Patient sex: F
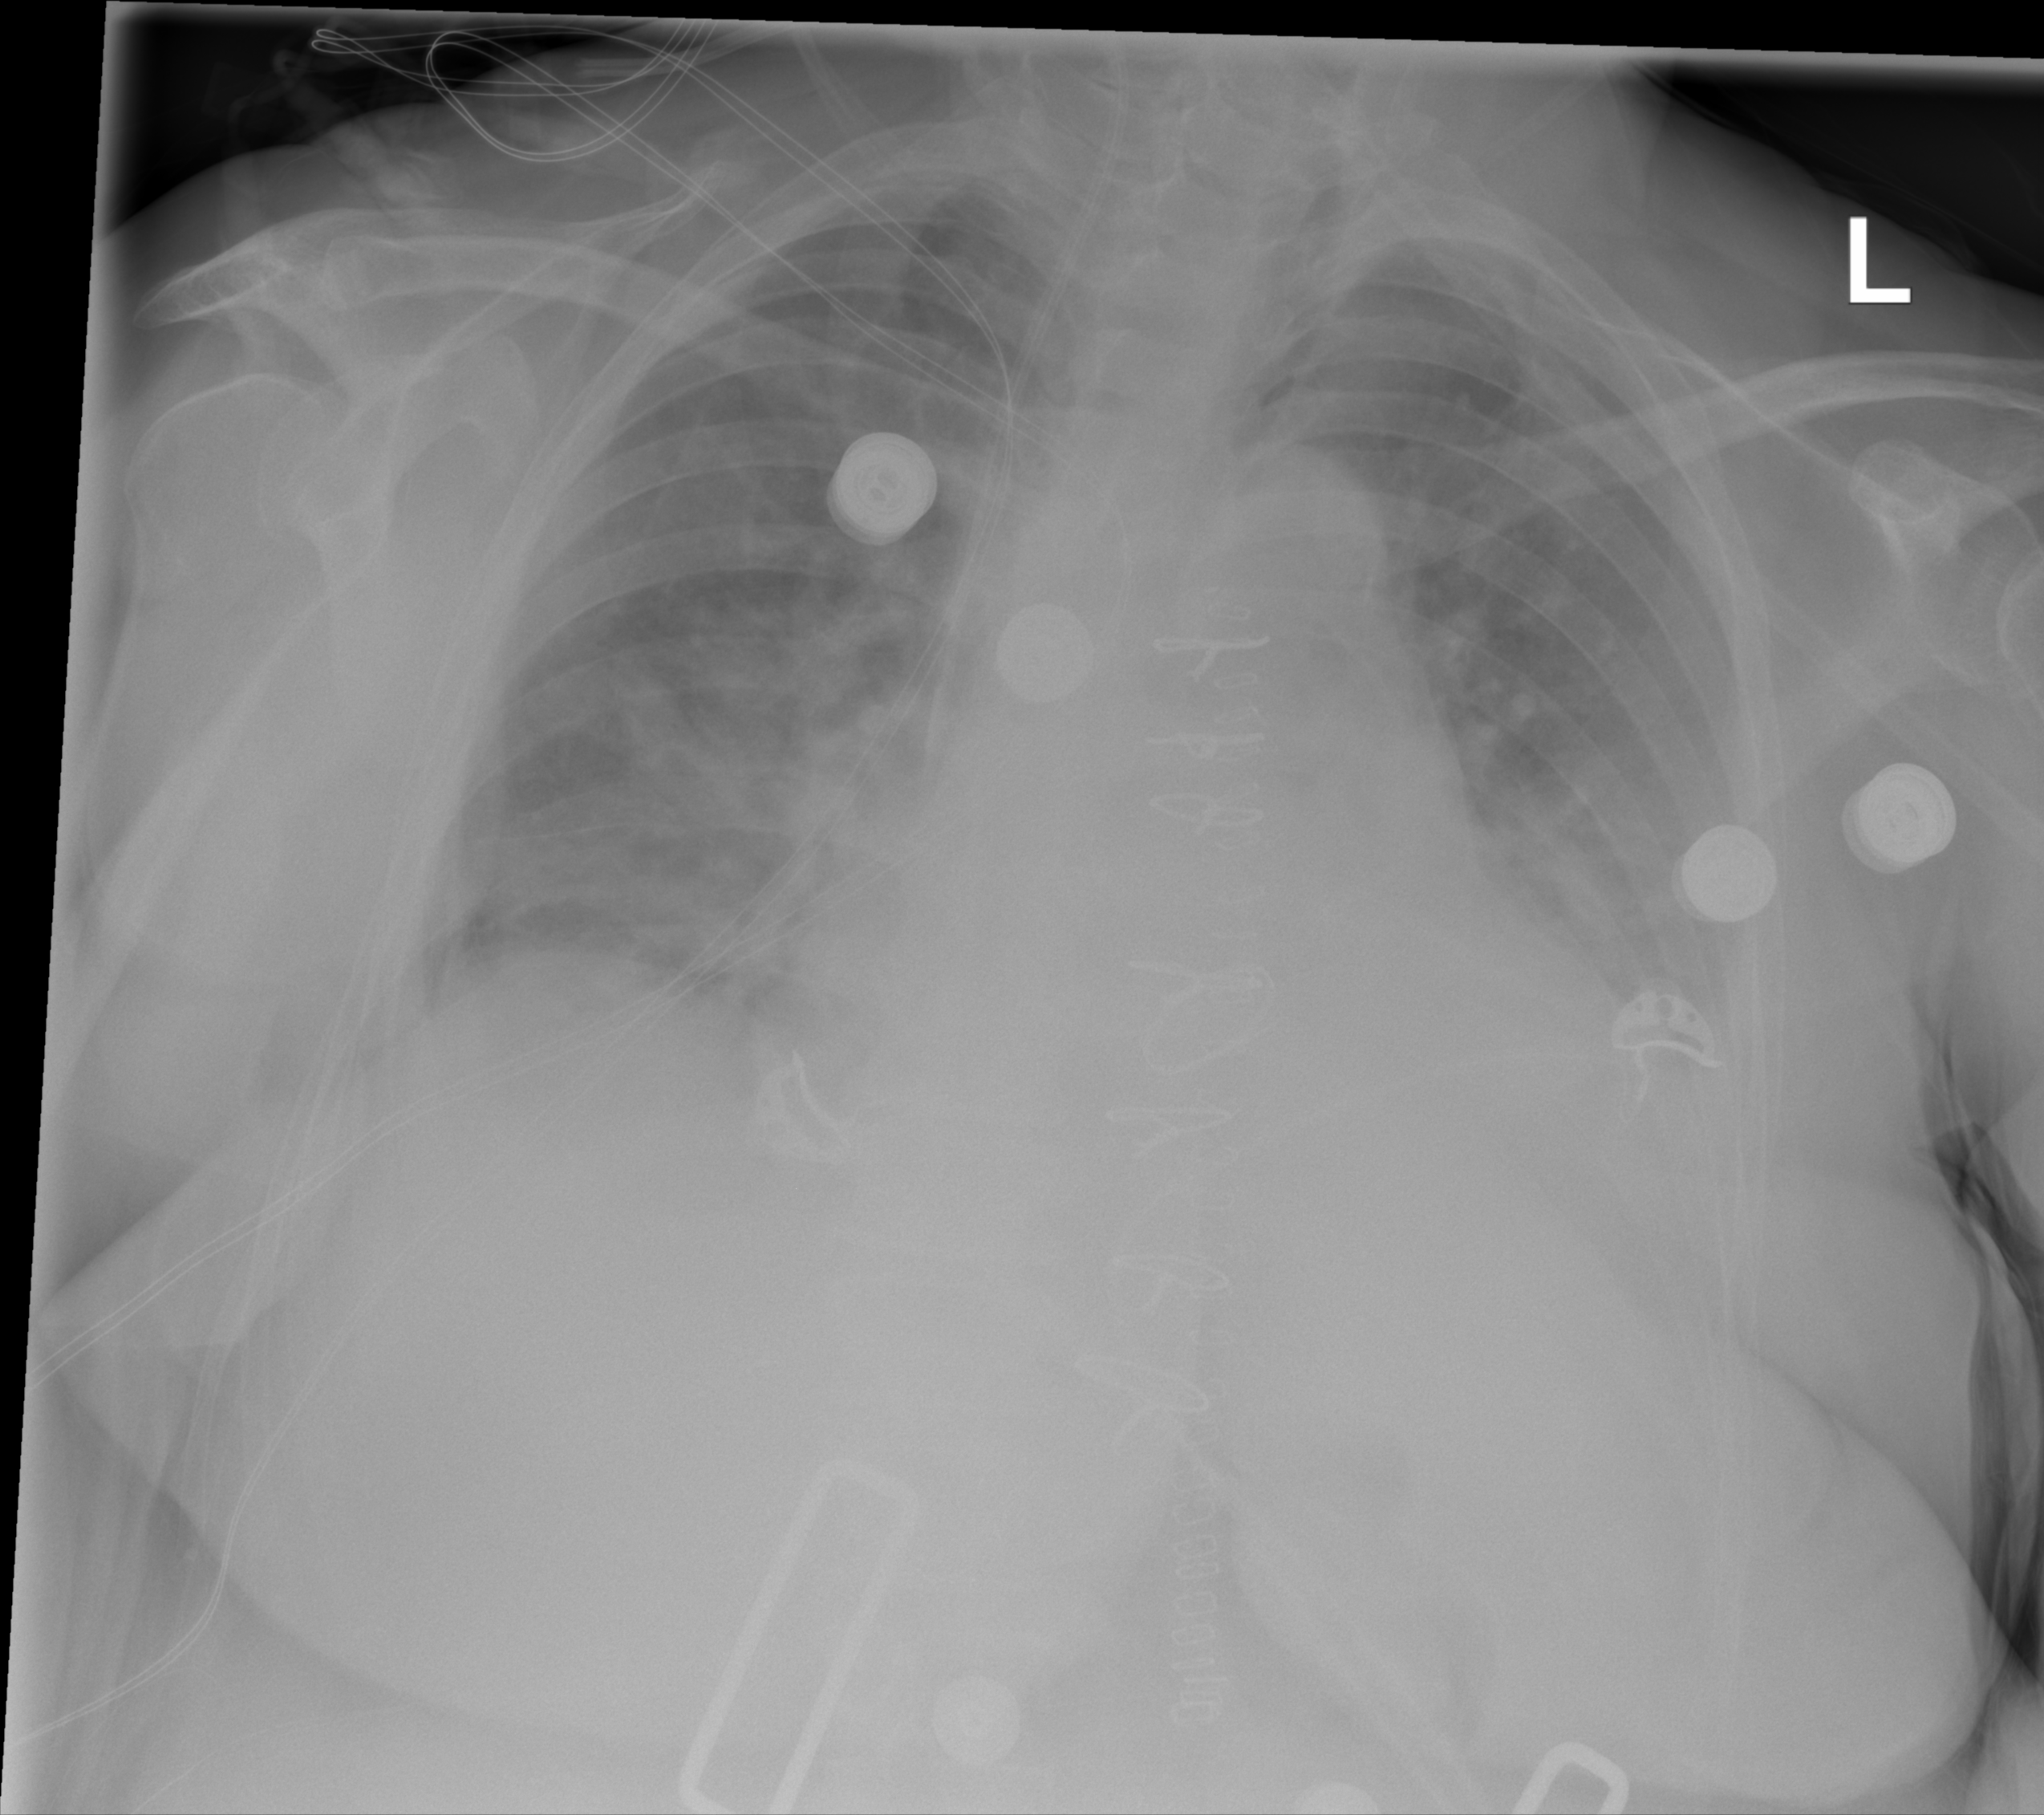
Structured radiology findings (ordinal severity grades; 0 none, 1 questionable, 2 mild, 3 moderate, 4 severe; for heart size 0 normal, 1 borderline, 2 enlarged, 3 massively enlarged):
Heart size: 2
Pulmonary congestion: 2
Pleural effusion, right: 2
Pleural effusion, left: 1
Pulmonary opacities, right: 0
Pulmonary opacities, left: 0
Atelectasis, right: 2
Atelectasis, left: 0